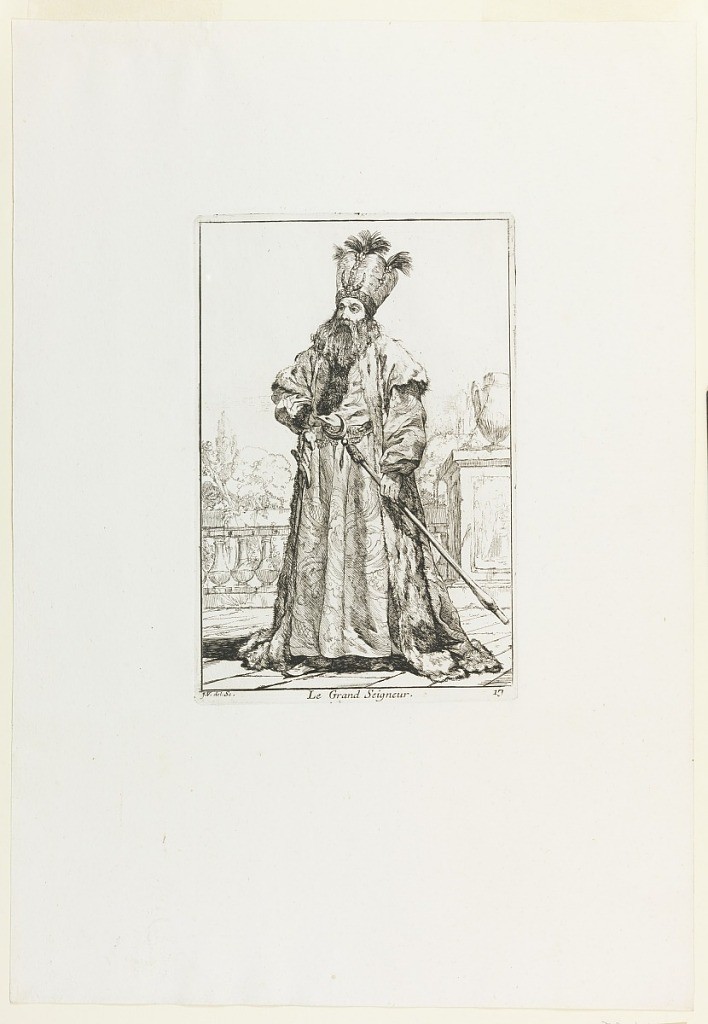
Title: Le Grand Seigneur (The Nobleman), plate 17 from the series Caravanne du Sultan à la Mecque (The Sultan's Caravan to Mecca)
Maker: Joseph Marie Vien, French, 1716–1809
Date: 1748
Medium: Etching on cream laid paper
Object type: Print
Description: Bearded man in Turkish costume stands on porch with railing and landscape beyond, facing slightly left. His right hand rests at hip; in his left, he holds staff, with crescent moon on top. Crescent moon and feathers decorate his high stiff hat, and loops of pearl, his belt.